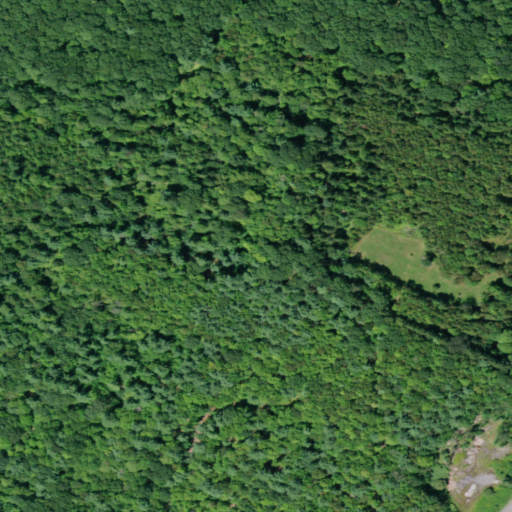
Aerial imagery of mountain in New York named Crumhorn Mountain containing deciduous forest, mixed forest, woody wetlands, and low intensity development